Interaction volume radius: 5 \u00c5
Interaction volume height: 15 \u00c5
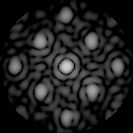
Disorder parameter: 0.248